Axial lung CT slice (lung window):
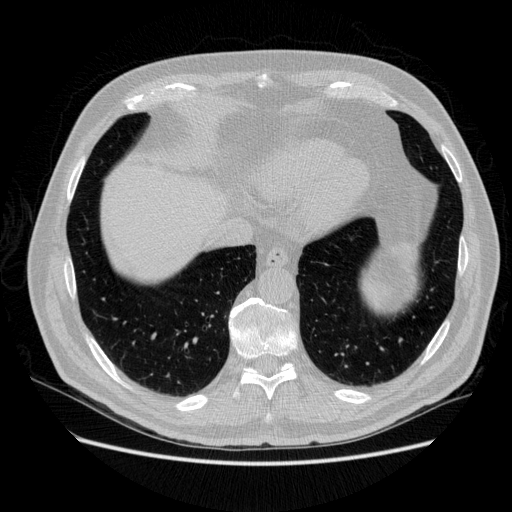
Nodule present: no